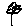
Label: flower